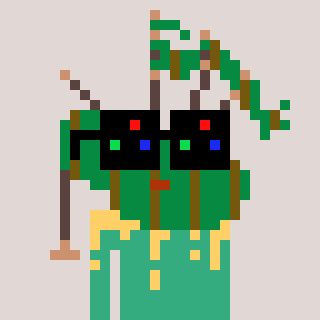
a pixel art character with square black sunglasses, a bagpipe-shaped head and a teal-colored body on a warm background